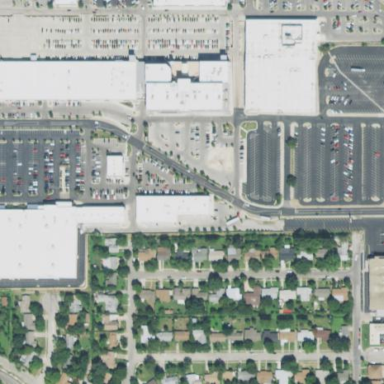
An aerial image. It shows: Retail area.